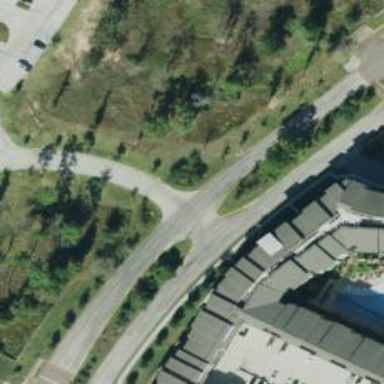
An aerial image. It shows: Tertiary link road.